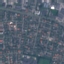
Land use / land cover: Residential